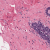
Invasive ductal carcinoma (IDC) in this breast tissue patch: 0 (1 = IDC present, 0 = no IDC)